Question: Why is it that my query does not work ?
'''
Form1.ABSQuery1.Close;
Form1.ABSQuery1.SQL.Clear;
Form1.ABSQuery1.SQL.Text:='DELETE FROM LOG WHERE status = ''YES'' and DATE BETWEEN :d1 and :d2';
Form1.ABSQuery1.Params.ParamByName('d1').Value :=cxDateEdit1.Date;
Form1.ABSQuery1.Params.ParamByName('d2').Value :=cxDateEdit2.Date;
Form1.ABSQuery1.ExecSQL;
Form1.ABSTable1.Refresh;
'''
I get this error :

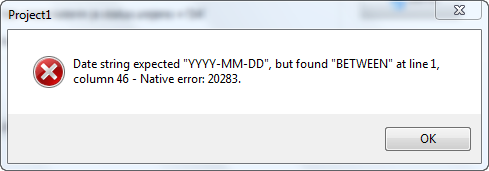
Answer: You should be using 'AsDateTime' in your 'Params' setting code.
'''
Form1.ABSQuery1.SQL.Text:='DELETE FROM LOG WHERE status = ''YES'' and DATE BETWEEN :d1 and :d2';
Form1.ABSQuery1.Params.ParamByName('d1').AsDateTime :=cxDateEdit1.Date;
Form1.ABSQuery1.Params.ParamByName('d2').AsDateTime :=cxDateEdit2.Date;
Form1.ABSQuery1.ExecSQL;
'''
Using 'Value' converts the 'cxDateEdit1.Date' to a generic string format for assignment, and that doesn't properly convert it to the 'YYYY-MM-DD' format that most databases (including ABS) expect. Properly using 'AsDateTime' allows the database driver/component to convert to the specific date format the DBMS uses.
Also, is your database field really named 'DATE'? Date is usually a reserved word or function name in most DBMS, and if it is it usually needs to be quoted.